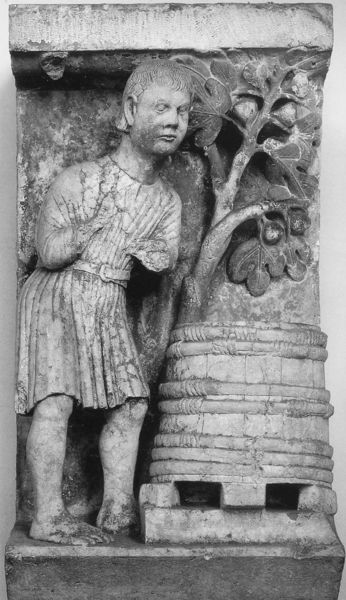
Titel: Monatsreliefs
Institution: Ferrara, Dommuseum
Schlagwörter: baum, blätter, gemälde, mann, blume, frau, geste, kleid, marmor, schwarz, dach, gürtel, obst, falten, gesicht, silber, stein, bild, hände, ast, gewand, kind, pflanze, brunnen, feigen, apfel, relief, füße, ernte, herbst, wein, balken, junge, bauer, gefäß, zweig, barfuß, fass, beten, rom, photo, römer, beugen, sandstein, trog, ahorn, eiche, holzfass, bottich, rebe, jahreszeit, tunika, grieche, feige, tonne, freske, feigenbaum, baum des lebens, kanalfass